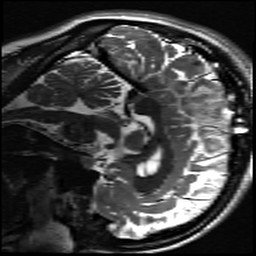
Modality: inplaneT2
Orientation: sagittal